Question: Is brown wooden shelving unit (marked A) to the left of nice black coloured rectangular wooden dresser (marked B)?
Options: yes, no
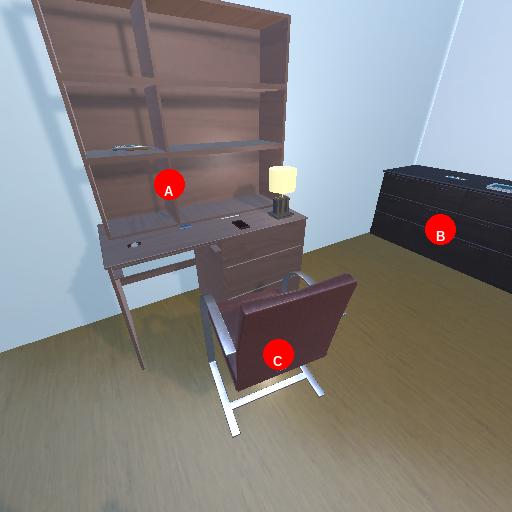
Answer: yes